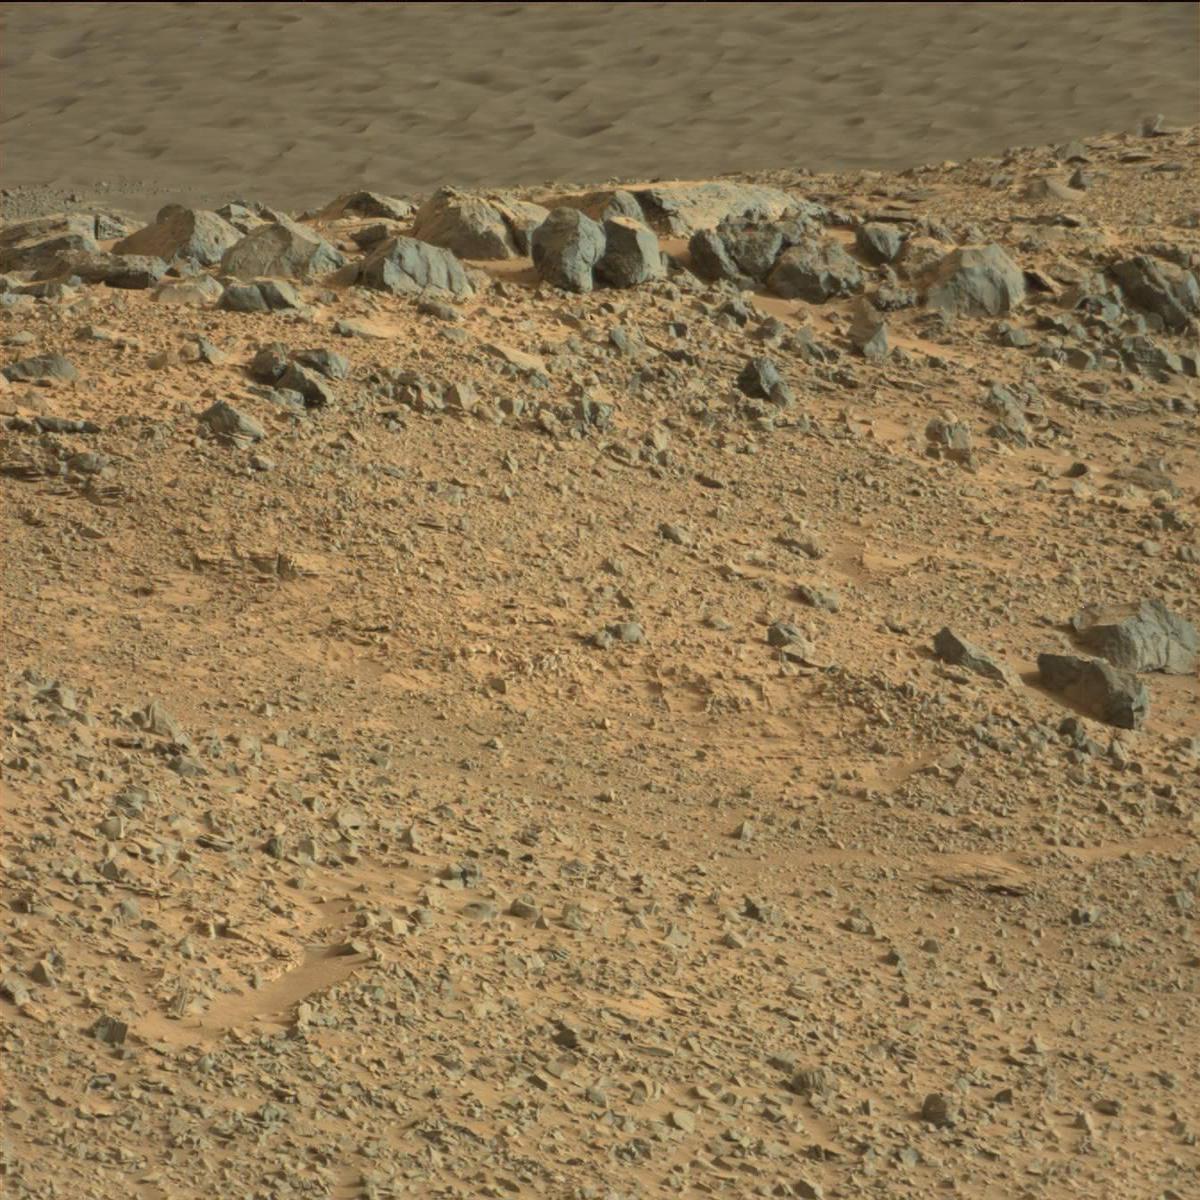
Terrain classes present: Bedrock, Sand / Soil